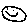
Label: smiley face